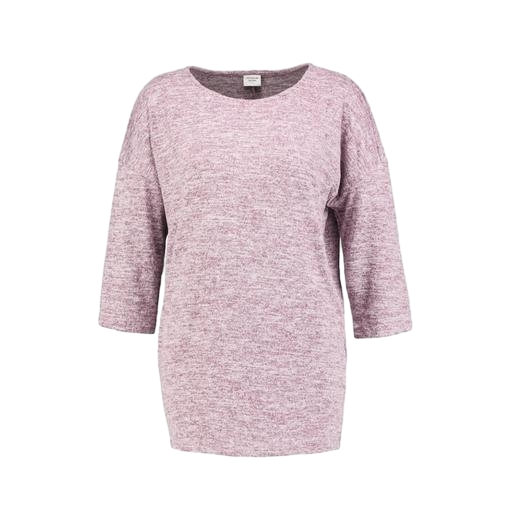
purple swing t-shirt only macy, purple long-sleeved jersey nightshirt, pink three-quarter sleeve tunic, white background